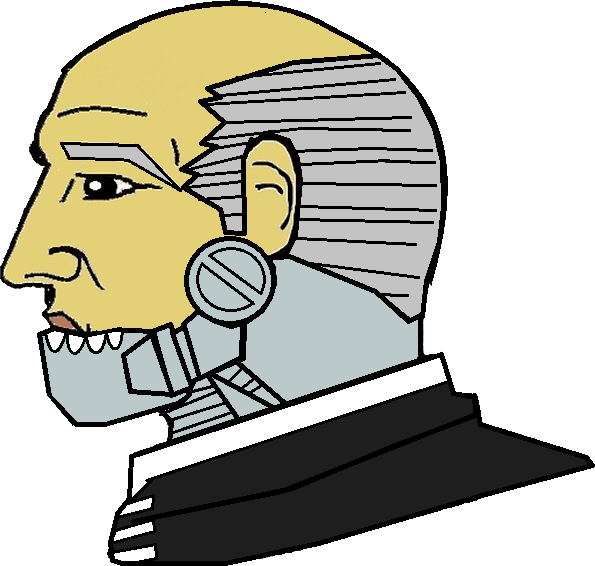
Label: 4_Yes_Chad